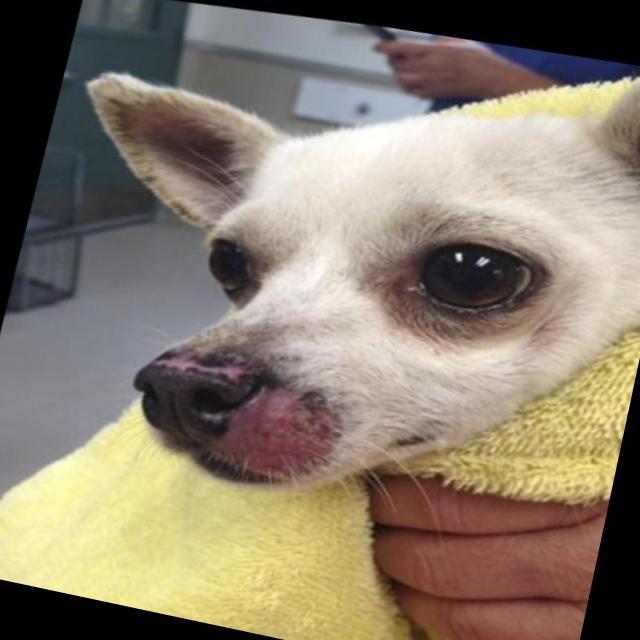
Canine ringworm (Dermatophytosis) — fungal infection caused by Microsporum or Trichophyton. Presents with circular alopecia, scaling, crusting, and broken hairs.